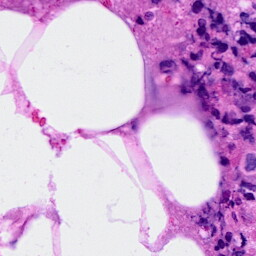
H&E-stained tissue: Breast